Field crop: tomato
Growth stage: 1
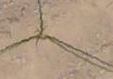
Species: cyperus